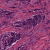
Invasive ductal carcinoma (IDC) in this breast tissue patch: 1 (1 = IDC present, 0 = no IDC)